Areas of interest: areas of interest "Medical"
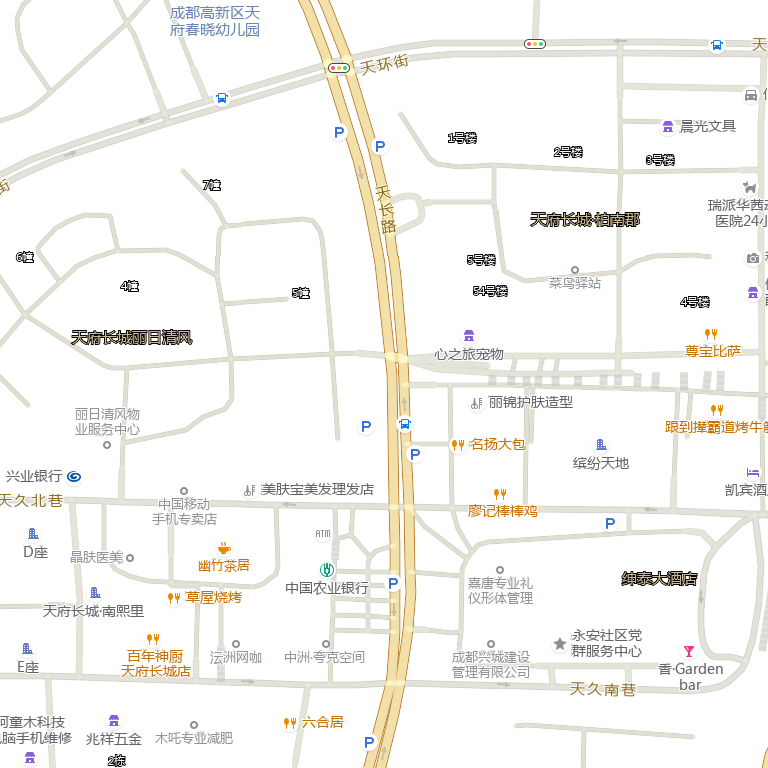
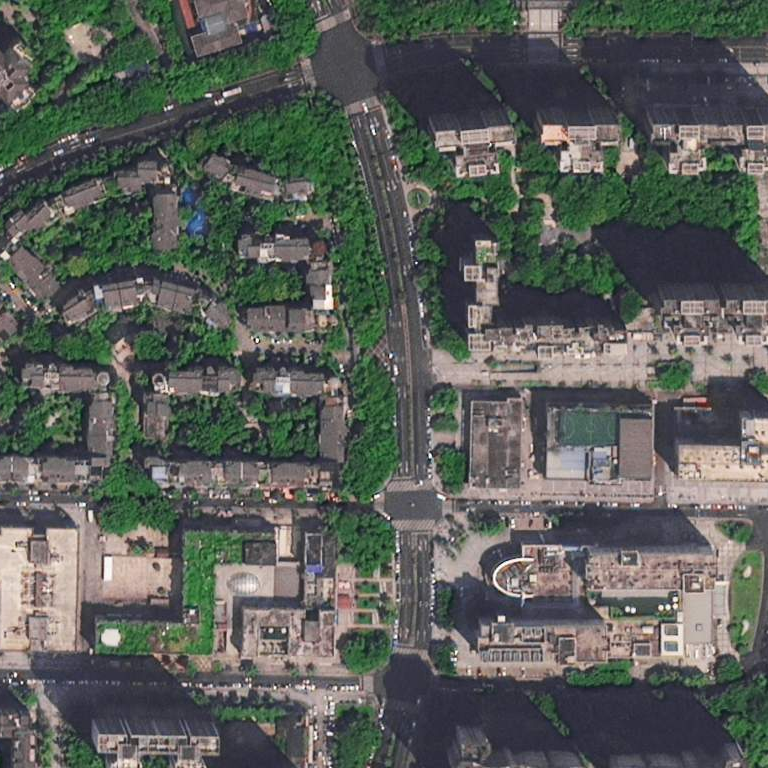